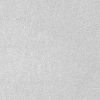
Atmospheric dust classification: not_dusty